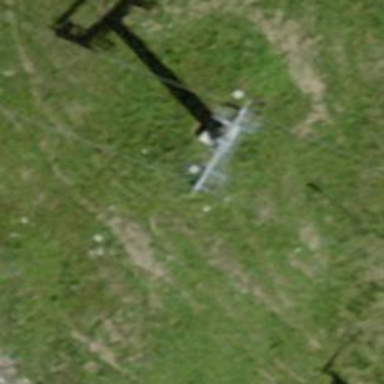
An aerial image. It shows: Pylon for aerialway.